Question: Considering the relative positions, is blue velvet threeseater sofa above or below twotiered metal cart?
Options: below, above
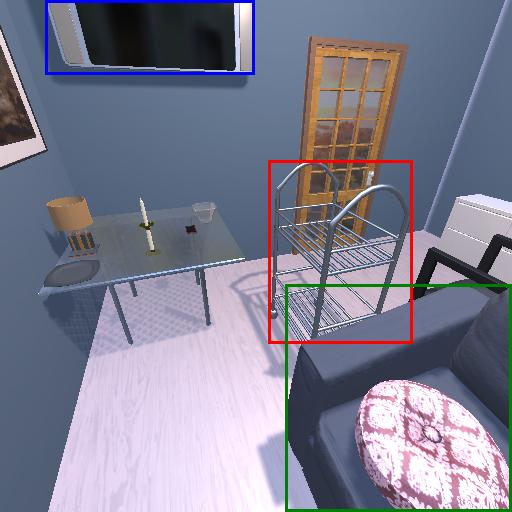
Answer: below